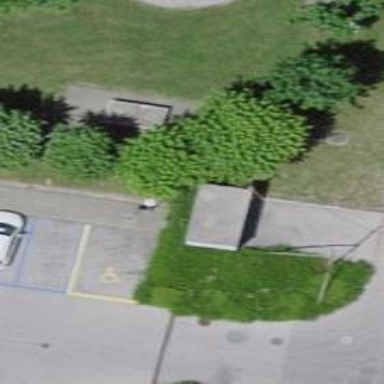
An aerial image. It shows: Table tennis table in leisure land area.